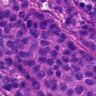
Metastatic tissue present: yes